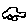
Label: car